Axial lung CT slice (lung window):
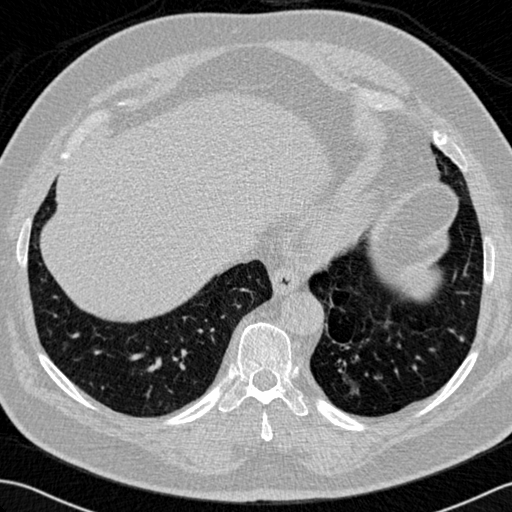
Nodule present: no